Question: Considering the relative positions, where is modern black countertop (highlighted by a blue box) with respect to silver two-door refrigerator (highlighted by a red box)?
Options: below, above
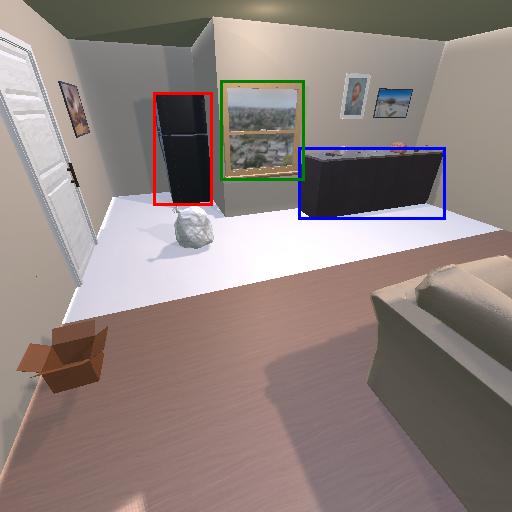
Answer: below